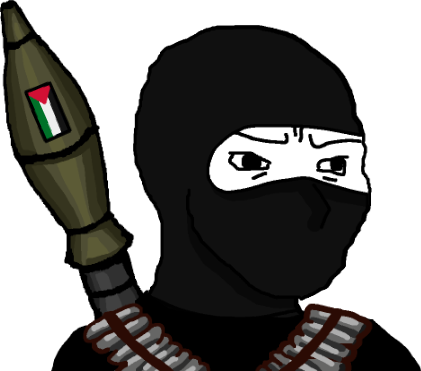
Label: 5_Soyjak